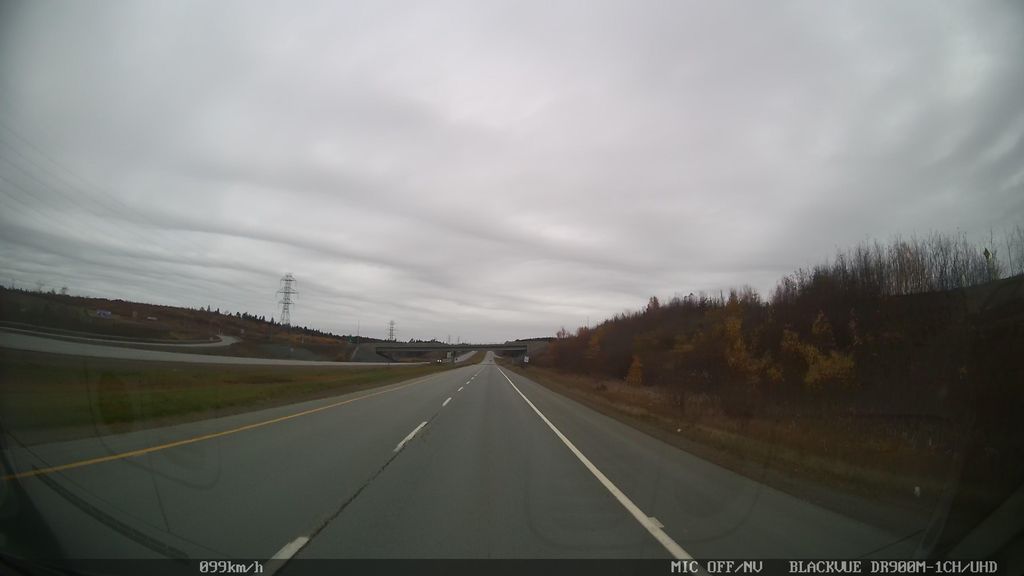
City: halifax